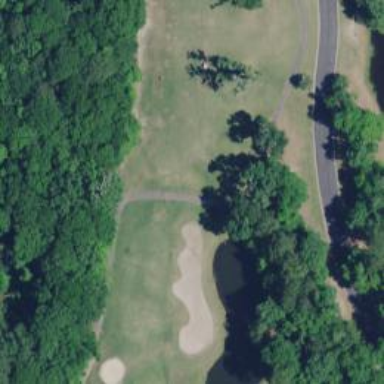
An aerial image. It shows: Golf hole.